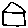
Label: house